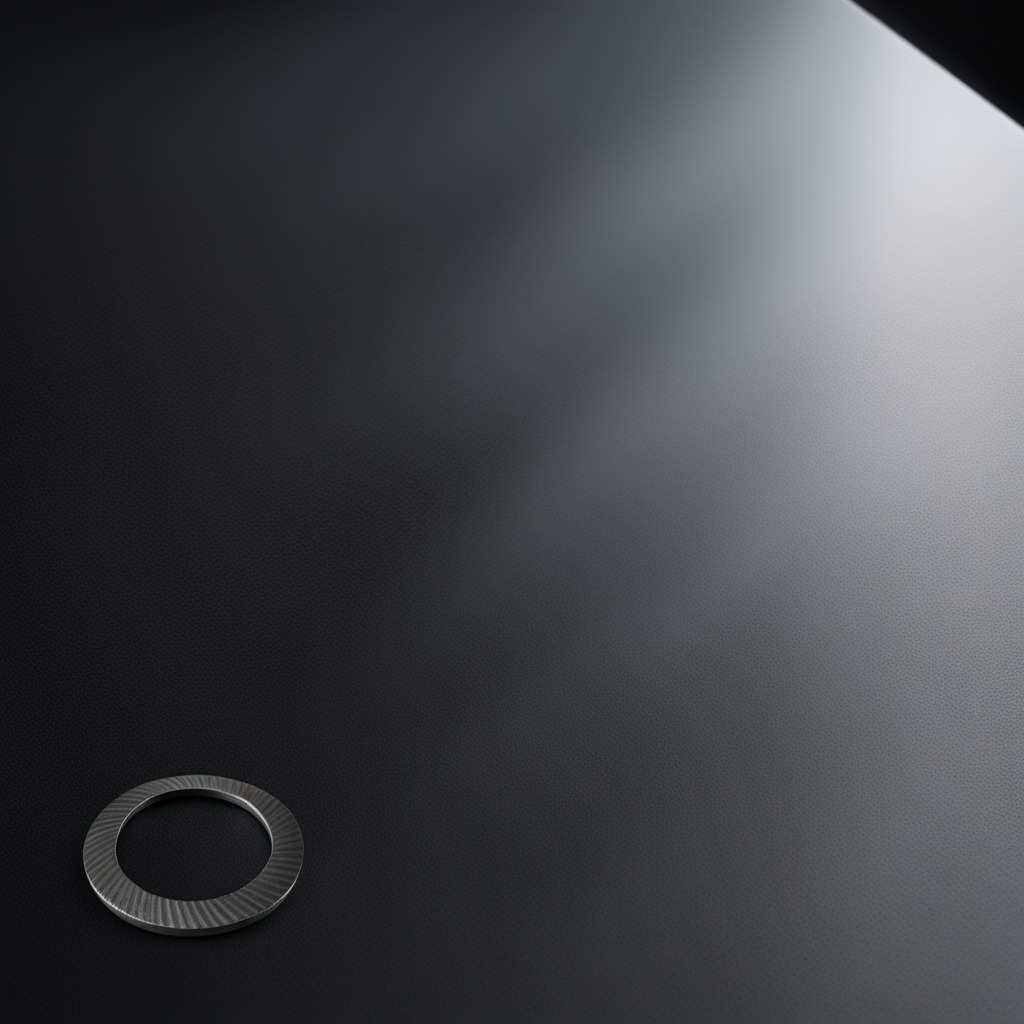
A flat metal washer lies on a clean granite tabletop covered with a black rubber mat inside a workshop under bright overhead lighting crisp shadows high clarity worn but beneath the mat